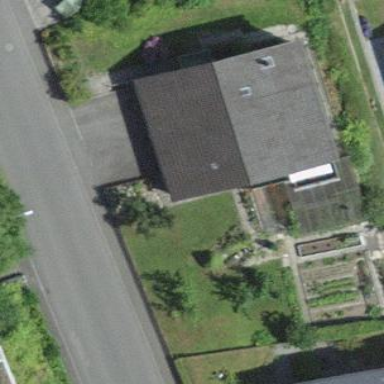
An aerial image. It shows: Detached building.